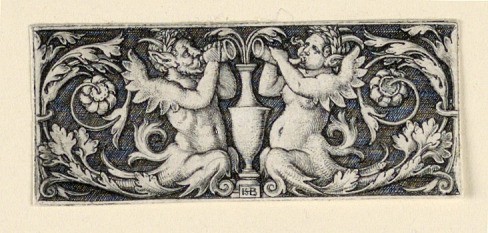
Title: Frieze with a vase flanked by male and female Tritons
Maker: Hans Sebald Beham, German, 1500–1550
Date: ca. 1544
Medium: Engraving on laid paper
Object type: Print
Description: Horizontal rectangle. A vase in the center of the composition, between a male and a female satyr, who blow horns. The bodies of the satyrs terminate in ornamental branches.